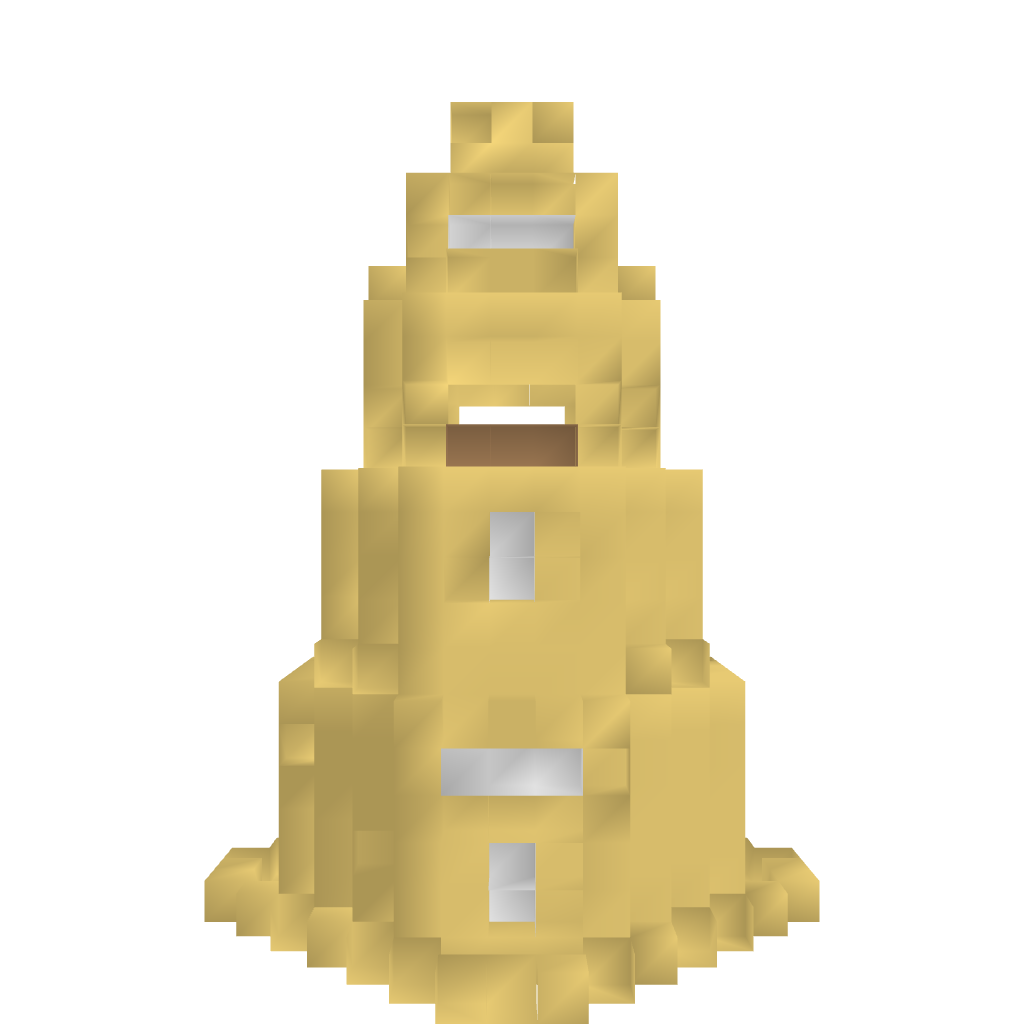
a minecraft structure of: Sandstone Watchtower